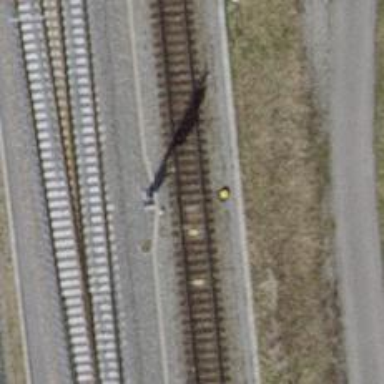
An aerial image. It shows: Railway signal.